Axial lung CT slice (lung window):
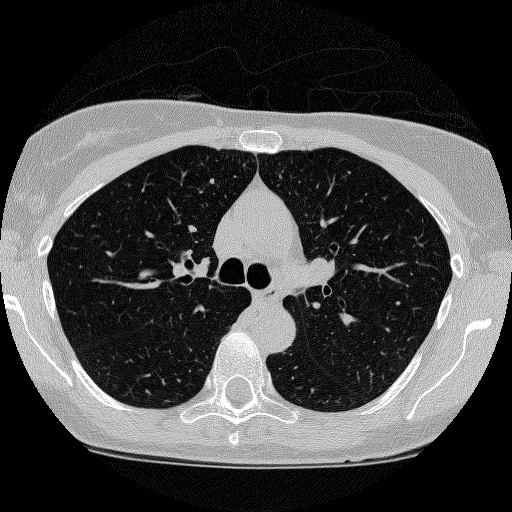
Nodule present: no